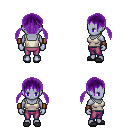
a pixel art fantasy rpg character, female body template, dark elf, purple skin, white pirate shirt, magenta pants, purple twin-tailed hairstyle, leather bracers, gray slippers, four views (front, back, left, right), 2x2 character sprite sheet, small pixel art, hard edges, no anti-aliasing